Aerial crown-view tile of a tropical tree (Barro Colorado Island, Panama), acquired 20241014:
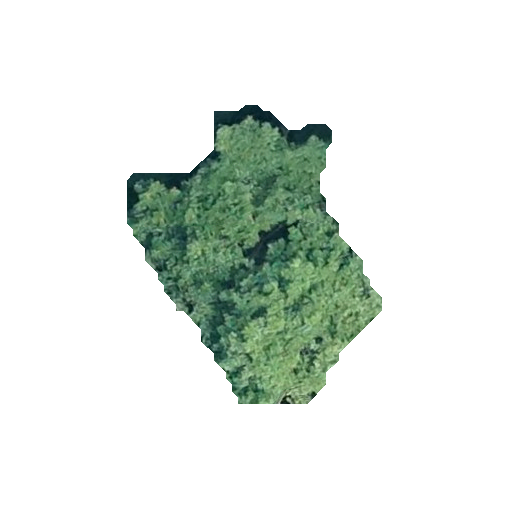
Species: Ocotea oblonga
GBIF accepted scientific name: Ocotea oblonga
Crown area: 71.154 m²